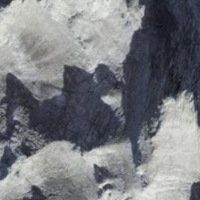
EUNIS habitat code: 48
Species observed at this site:
Orchis militaris